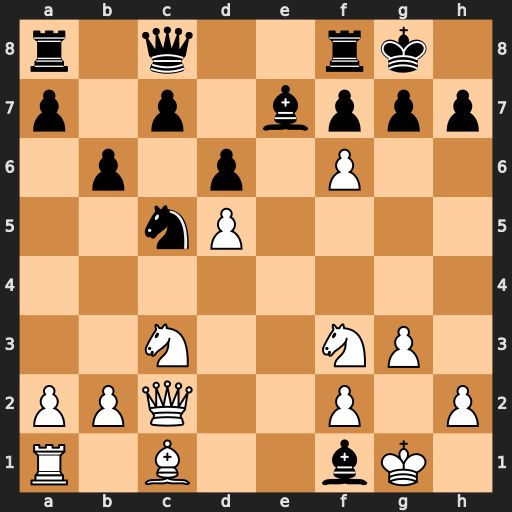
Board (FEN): r1q2rk1/p1p1bppp/1p1p1P2/2nP4/8/2N2NP1/PPQ2P1P/R1B2bK1
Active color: w
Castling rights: -
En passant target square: -
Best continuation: fxe7 Re8 Kxf1 Qh3+ Kg1